Interaction volume radius: 5 \u00c5
Interaction volume height: 15 \u00c5
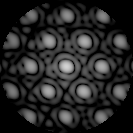
Disorder parameter: 0.08993